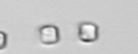
Label: Thalassiosira